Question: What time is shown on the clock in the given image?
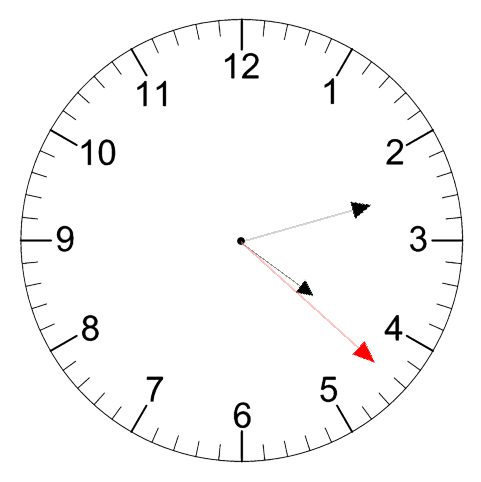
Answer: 04:12:22